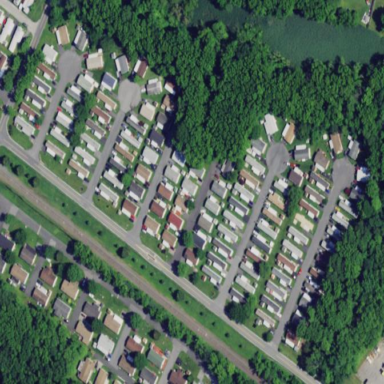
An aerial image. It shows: Residential area consisting of mobile homes.